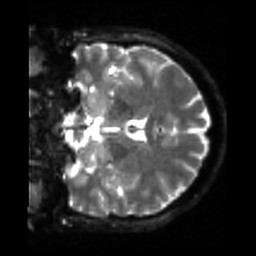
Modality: sbref
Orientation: coronal
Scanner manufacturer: siemens
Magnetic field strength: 3 T
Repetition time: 4 s
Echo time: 0.0594 s